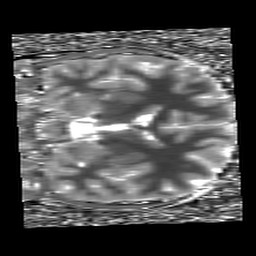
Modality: T1map
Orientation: coronal
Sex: male
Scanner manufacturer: siemens
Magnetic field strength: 3 T
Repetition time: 5 s
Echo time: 0.00368 s